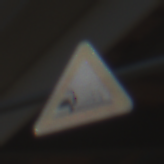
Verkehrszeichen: SplittSchotter
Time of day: MorningAfternoon
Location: Outdoor (Urban)
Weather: Clear
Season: NotSpecified
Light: Natural